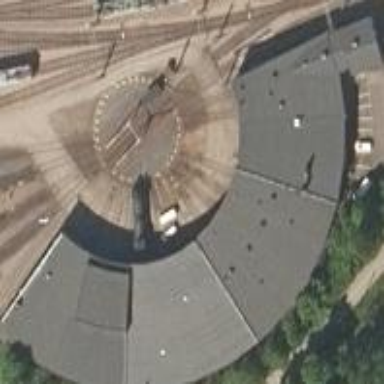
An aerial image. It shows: Industrial building with skillion roof oriented across. Adjacent to it is roundhouse railway.